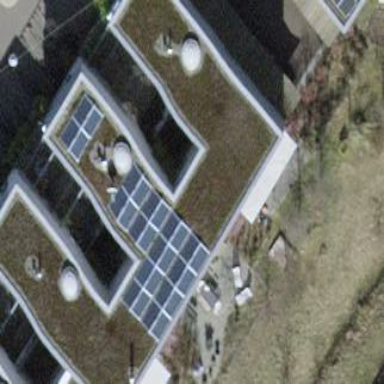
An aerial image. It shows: Building with flat roof.